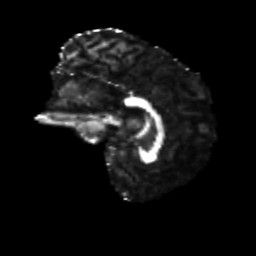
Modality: FA
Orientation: sagittal
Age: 27
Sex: male
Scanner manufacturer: siemens
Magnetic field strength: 3 T
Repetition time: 8.6 s
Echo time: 0.095 s